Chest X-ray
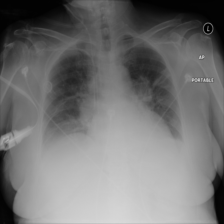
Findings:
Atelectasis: negative
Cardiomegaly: negative
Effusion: negative
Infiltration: negative
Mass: negative
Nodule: negative
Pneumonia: negative
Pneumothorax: negative
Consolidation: negative
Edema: negative
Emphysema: negative
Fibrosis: negative
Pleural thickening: negative
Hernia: negative